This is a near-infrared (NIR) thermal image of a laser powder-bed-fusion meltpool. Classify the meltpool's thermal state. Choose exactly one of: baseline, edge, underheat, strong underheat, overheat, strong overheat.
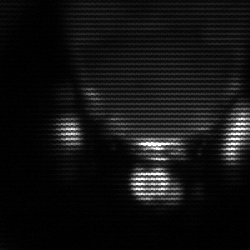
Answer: baseline